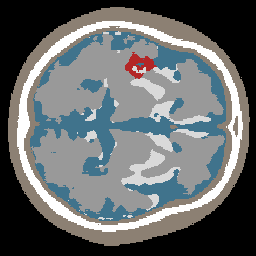
Label: lesion